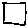
Label: square